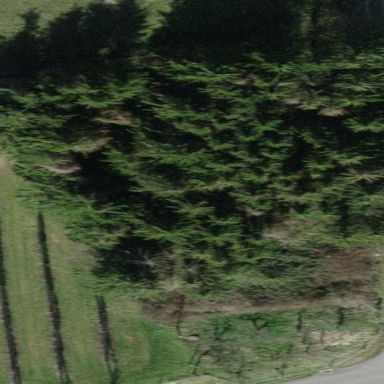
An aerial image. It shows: Mixed forest with various types of leaves.